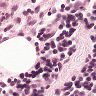
Metastatic tissue present: no